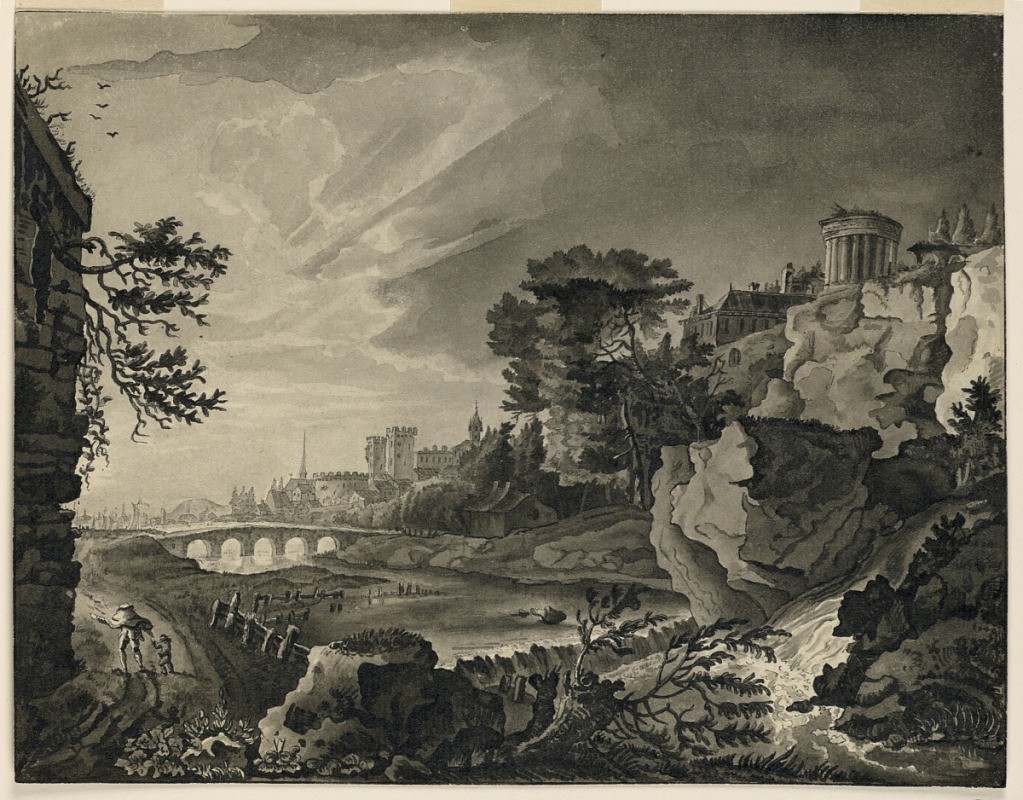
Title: Landscape
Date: ca. 1790
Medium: Brush and grey watercolors on paper
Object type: Drawing
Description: A stream flows from the left background to the right foreground. An arch bridge crosses the river. A town lies on its left bank. Ruins of a Classical tholos are depicted on a cliff in the foreground. A man and small boy are shown walking on a road to the left of the composition with their backs to the viewer.